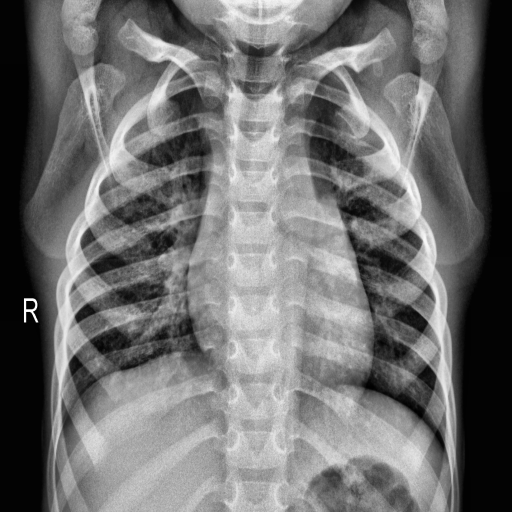
Finding: NORMAL